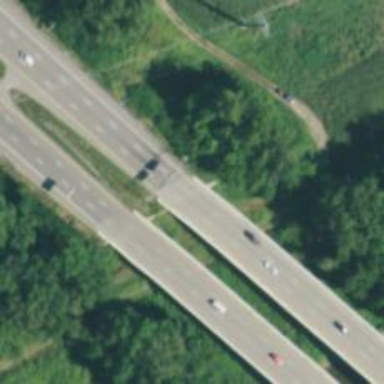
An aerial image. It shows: Bridge over motorway.